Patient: sex F, age 61
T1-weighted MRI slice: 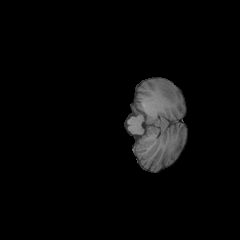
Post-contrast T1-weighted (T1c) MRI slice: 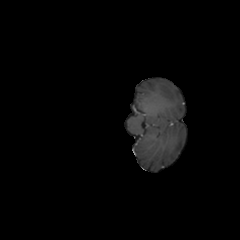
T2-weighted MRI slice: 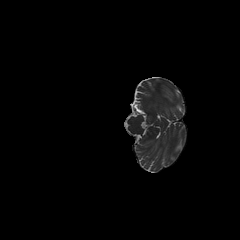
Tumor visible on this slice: no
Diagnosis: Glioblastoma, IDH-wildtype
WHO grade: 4